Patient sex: M
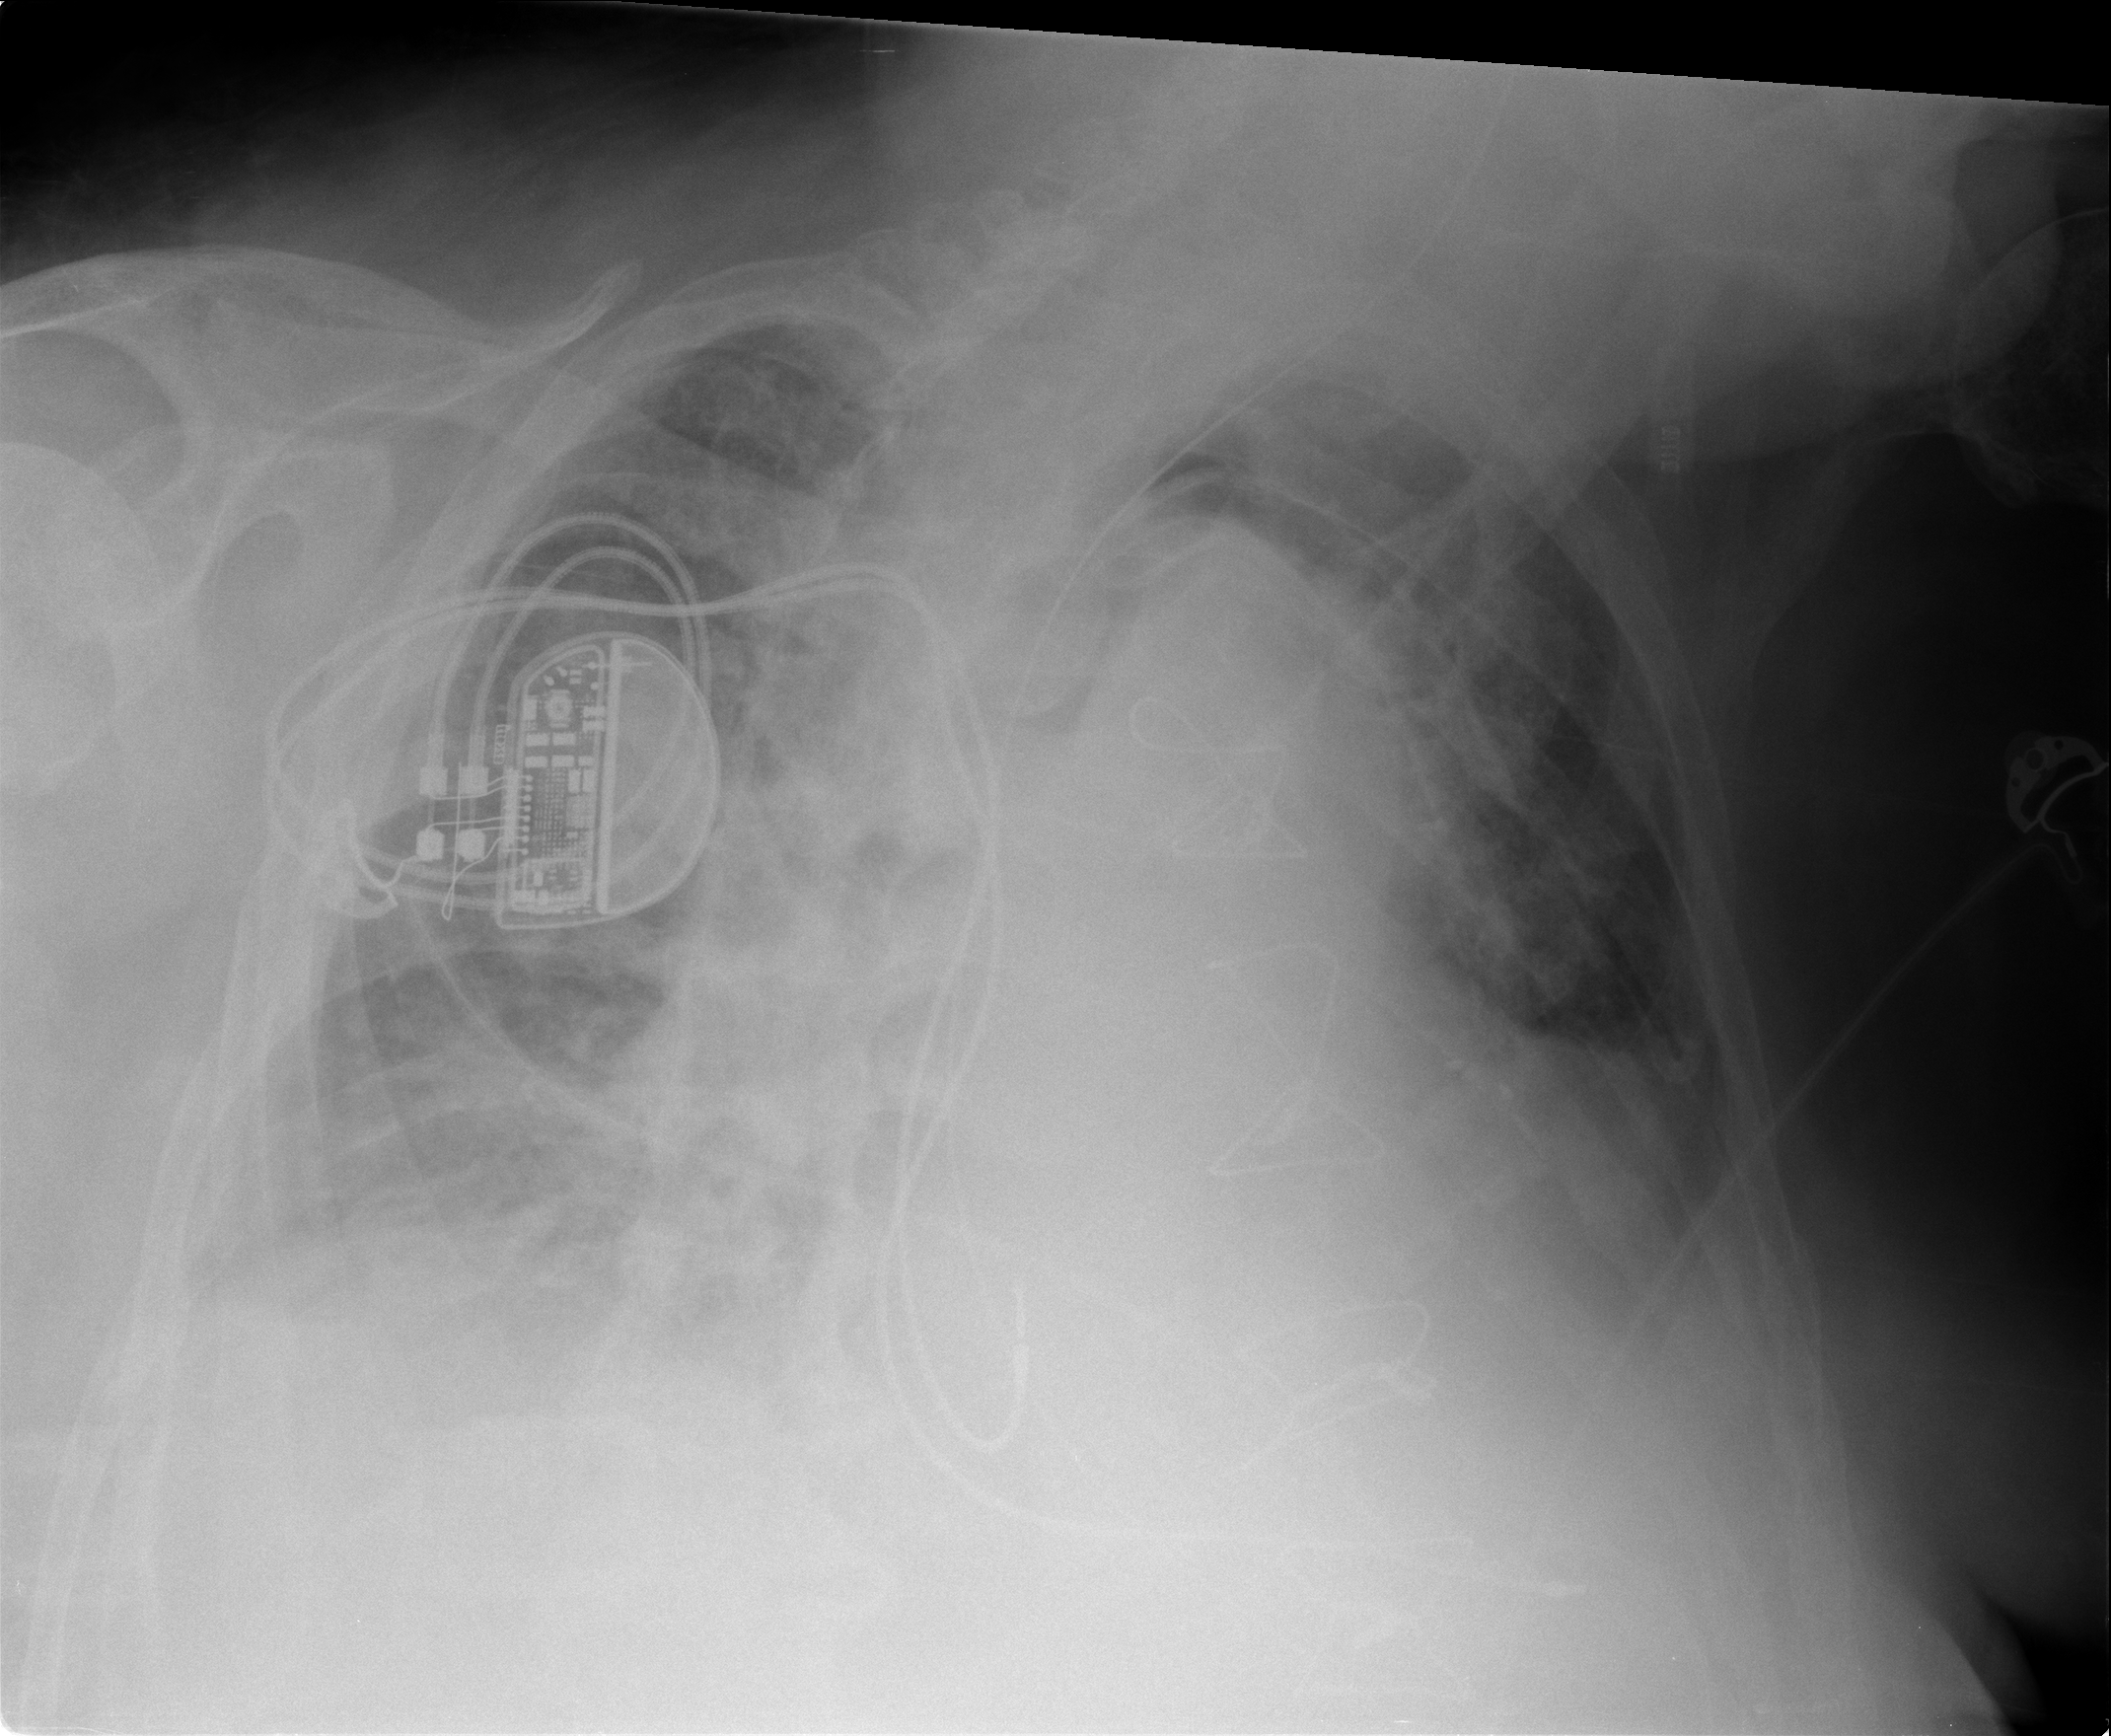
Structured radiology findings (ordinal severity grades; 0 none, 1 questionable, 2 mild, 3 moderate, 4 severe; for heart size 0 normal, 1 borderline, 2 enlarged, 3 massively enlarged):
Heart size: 2
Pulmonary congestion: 2
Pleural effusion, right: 2
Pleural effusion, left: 2
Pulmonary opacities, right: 3
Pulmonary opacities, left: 1
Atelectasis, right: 2
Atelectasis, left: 2